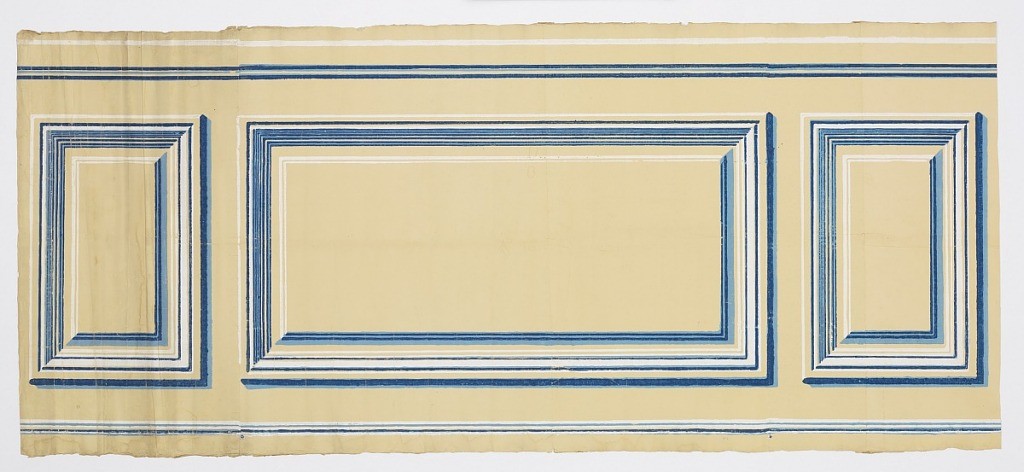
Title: Dado
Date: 1800–1850
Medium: Block-printed on joined sheets
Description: Dado with inset panels. Printed in shades of blue and white on beige ground.

H#589